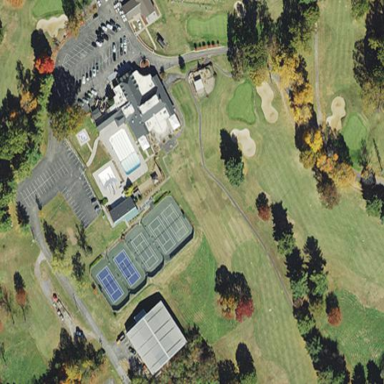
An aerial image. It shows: Scenic golf fairway.